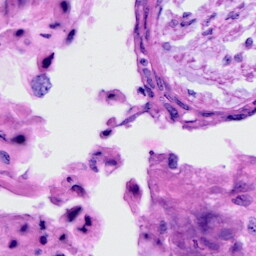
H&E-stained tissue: Cervix